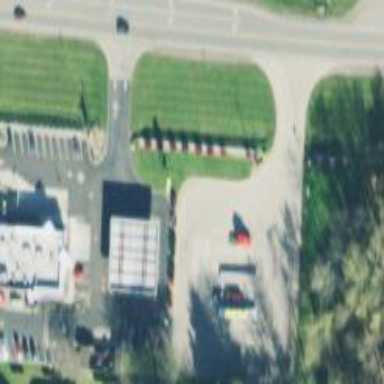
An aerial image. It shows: Parking space designated for Semi and RV vehicles.